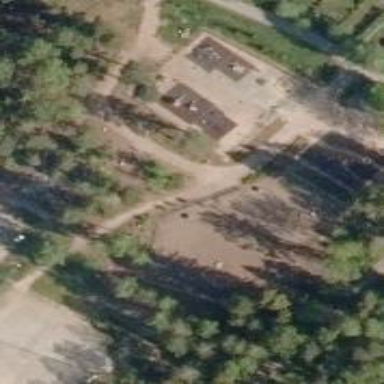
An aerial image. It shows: Fenced dog park area for leisure land.